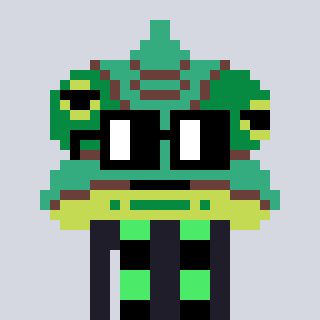
a pixel art character with square black glasses, a chameleon-shaped head and a grayscale-colored body on a cool background